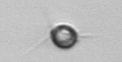
Label: Acanthoica_quattrospina